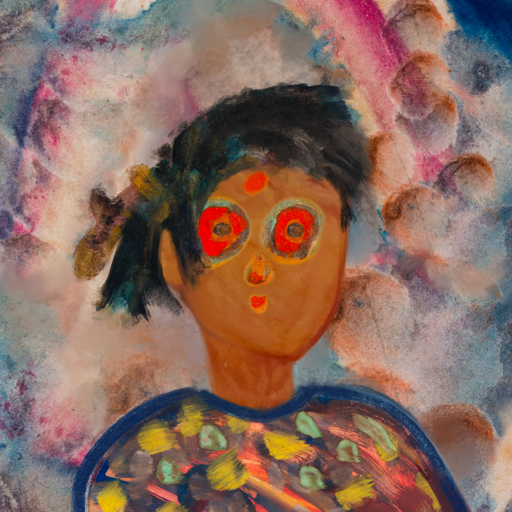
Background: Rupkatha, Head And Neck Front: Pious_Lady, Face Front: Sisters, Bust: Mother_And_Son_Mother, Hair Front: Pipe, Head Accessory: Blank, Second Necklace: Blank, Necklace: Blank, Baby: Blank